Question: Ok , let say that I have a string text file named "string.txt" , and I want to convert it into a json text file.
What I suppose to do? I have tried to use 'json.loads()' ,but it never works with me!
here is a part from my text file :
'''
rdian","id":"161428670566653"},{"category":"Retail and consumer merchandise","category_list":[{"id":"187937741228885","name":"Electronics Store"},{"id":"191969860827280","name":"Photographic Services & Equipment"}
'''
any help please?
edit:
I have use this code:
'''
import json
f = open("string.txt", 'w')
f1 = open("stringJson.txt", 'r')
f.write(json.dumps(json.loads(f), indent=1))
f.close()
'''
the error is like this:
obj, end = self.raw_decode(s, idx=_w(s, 0).end())
TypeError: expected string or buffer

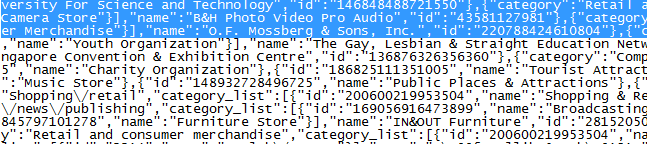
Answer: '''
import json
with open("string.txt", "rb") as fin:
content = json.load(fin)
with open("stringJson.txt", "wb") as fout:
json.dump(content, fout, indent=1)
'''
See <URL>